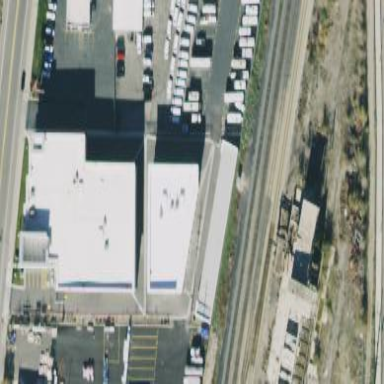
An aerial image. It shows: Storage rental shop.